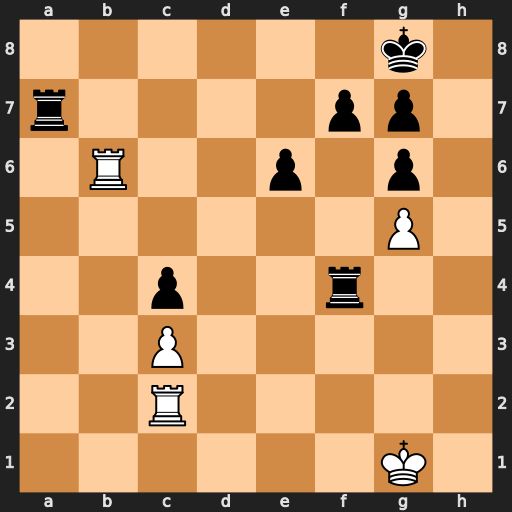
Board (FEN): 6k1/r4pp1/1R2p1p1/6P1/2p2r2/2P5/2R5/6K1
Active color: w
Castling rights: -
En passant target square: -
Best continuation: Rb8+ Kh7 Rh2+ Rh4 Rxh4#